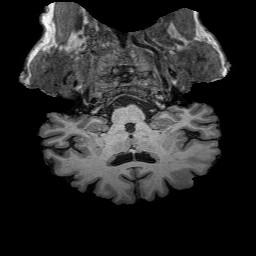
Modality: T1w
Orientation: sagittal
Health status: healthy